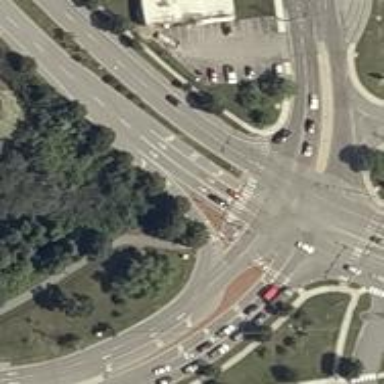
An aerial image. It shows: Zebra crossing on cycleway.